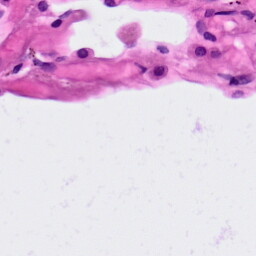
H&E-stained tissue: Lung